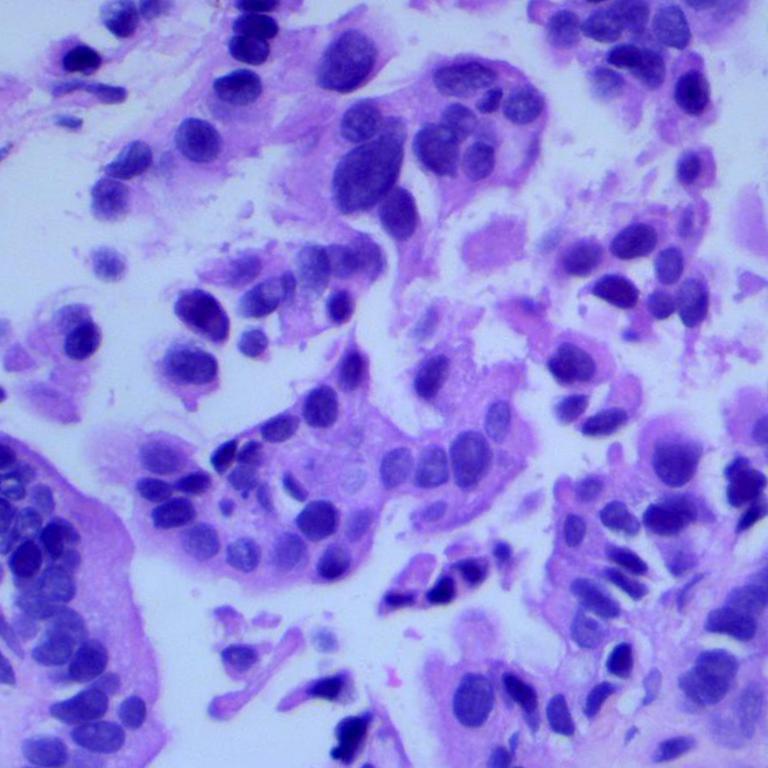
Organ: lung
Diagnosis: adenocarcinomas